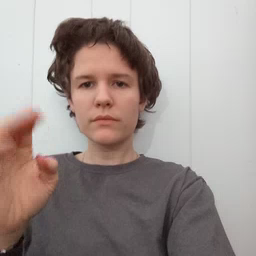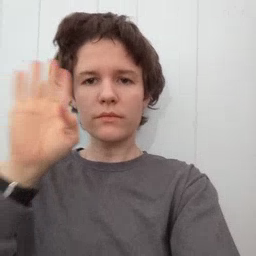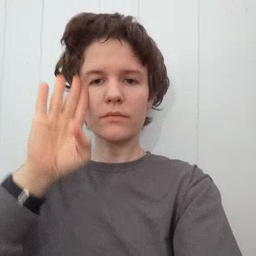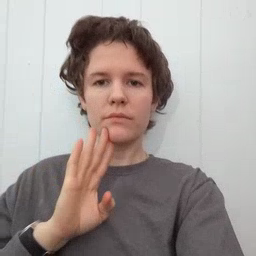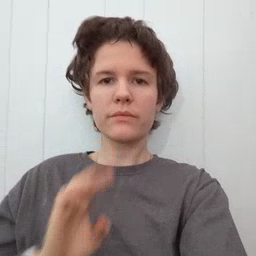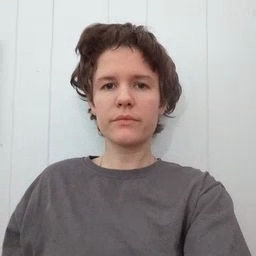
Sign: brown